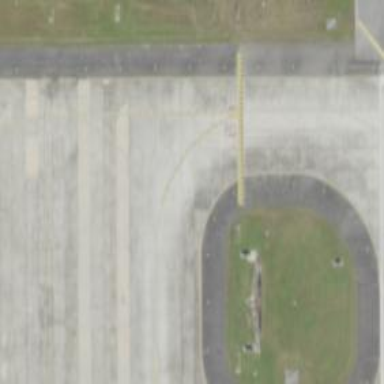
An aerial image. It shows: Image of taxiway at airport.